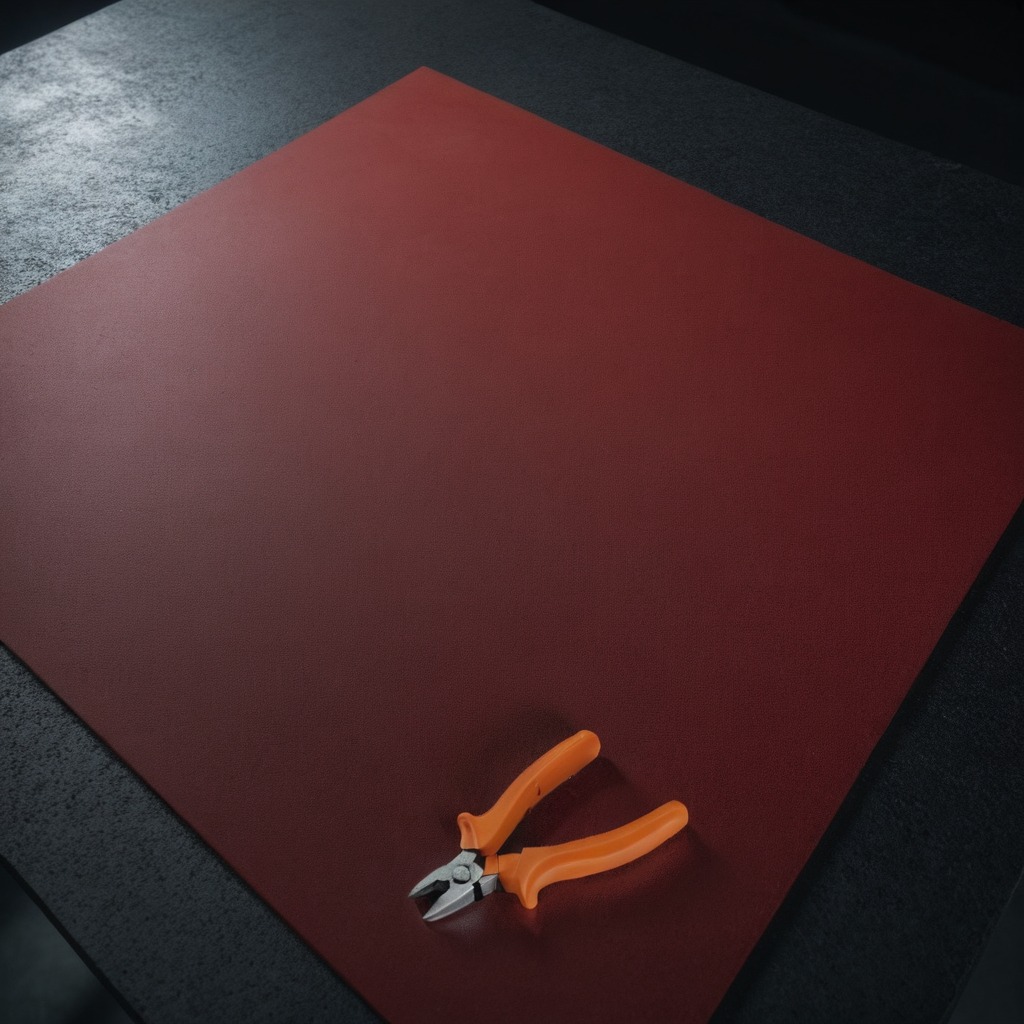
A plier lying on the clean granite tabletop covered with a red rubber mat inside a workshop at night dim ambient light soft shadows worn but beneath the mat